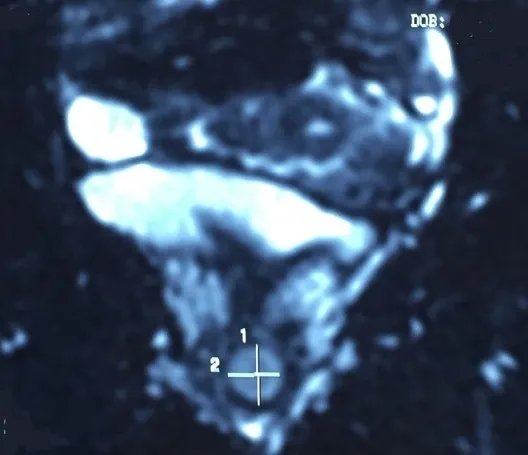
Coronal section of a pelvic MRI showing a urethral leiomyoma.
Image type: radiology (mri)